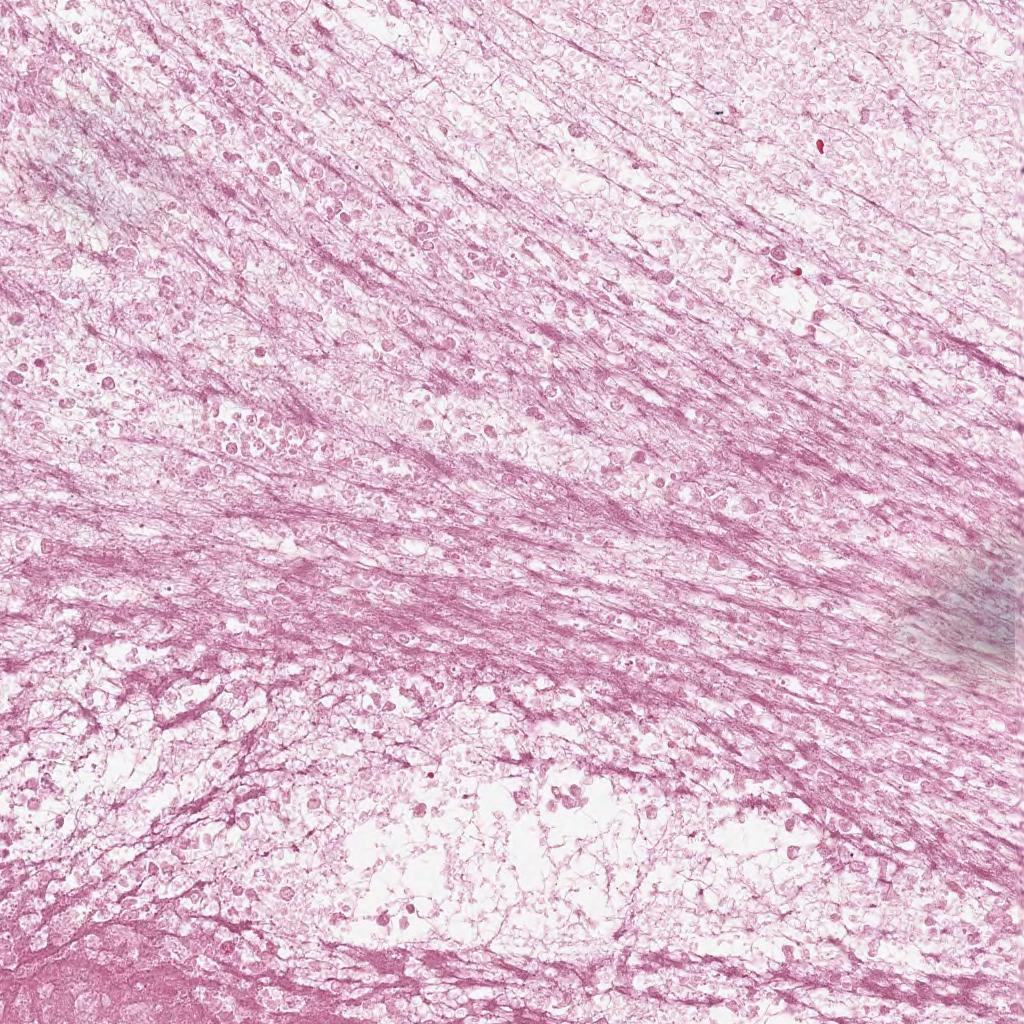
Label: Non-Viable-Tumor